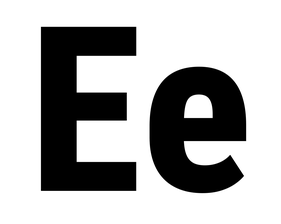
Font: Roboto_Condensed_ExtraBold